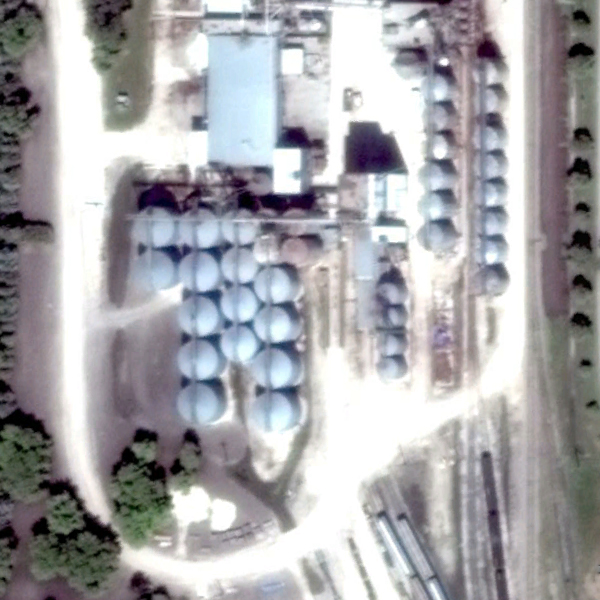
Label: StorageTanks